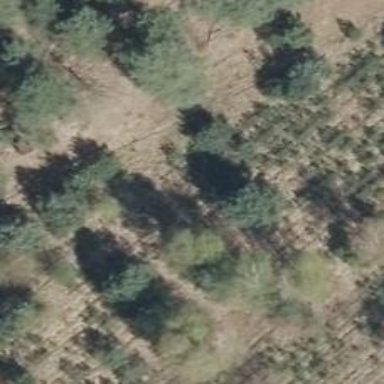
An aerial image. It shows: Semi-deciduous broadleaved scrub in natural setting.